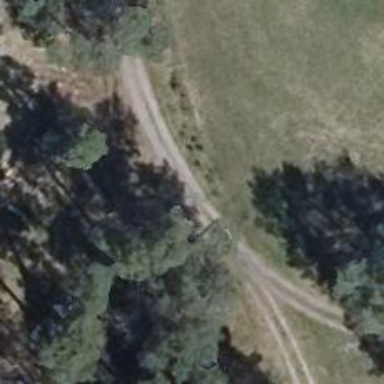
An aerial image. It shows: Sandy track road with grade5 tracktype.